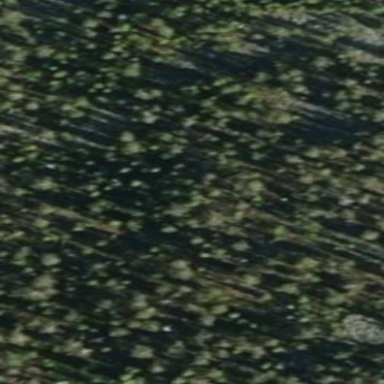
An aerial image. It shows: Woodland with evergreen needle-leaved trees.